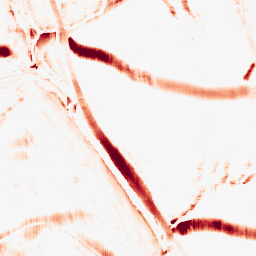
Category: morphological
Decomposition family: morphological_rect
Decomposition parameters: operation: opening
width: 10
height: 20
Upsampling method: bicubic_16x
Upsampling parameters: scale: 16
Upsampling scale: 16